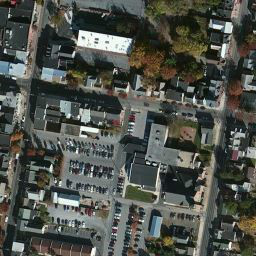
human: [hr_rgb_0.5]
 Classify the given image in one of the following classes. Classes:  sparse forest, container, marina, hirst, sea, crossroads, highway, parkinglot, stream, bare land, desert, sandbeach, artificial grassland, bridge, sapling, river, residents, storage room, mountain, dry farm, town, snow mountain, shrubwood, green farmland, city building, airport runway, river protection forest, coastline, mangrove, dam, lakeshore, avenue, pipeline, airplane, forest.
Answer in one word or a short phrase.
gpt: town